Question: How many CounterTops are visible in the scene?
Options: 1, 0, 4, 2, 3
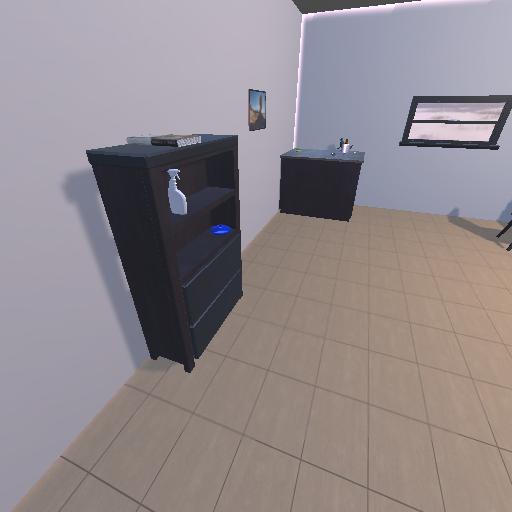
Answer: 1